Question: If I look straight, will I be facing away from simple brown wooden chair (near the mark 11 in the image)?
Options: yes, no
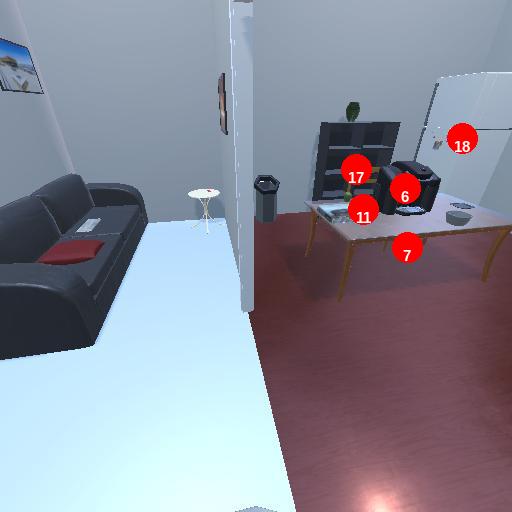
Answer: yes